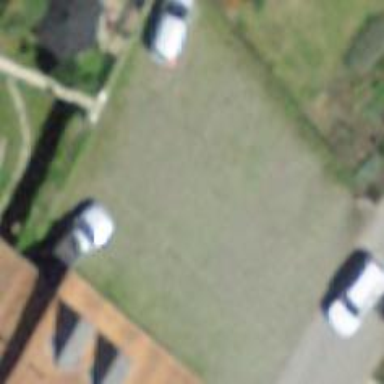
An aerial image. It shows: Parking area.